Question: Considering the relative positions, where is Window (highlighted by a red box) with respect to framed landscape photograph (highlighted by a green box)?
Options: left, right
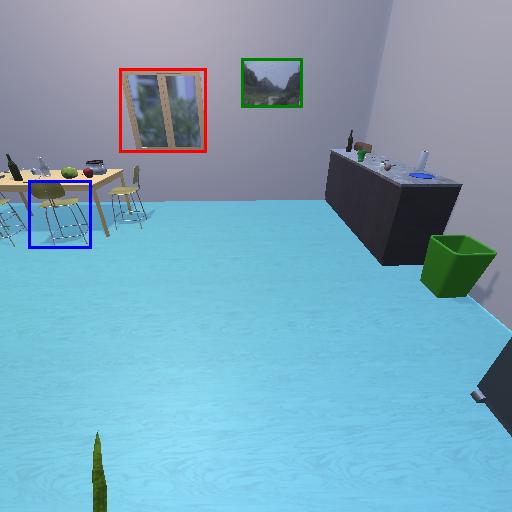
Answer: left